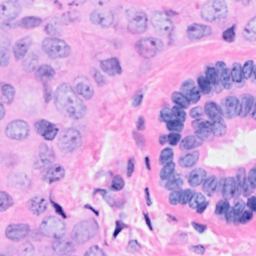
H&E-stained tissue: Breast